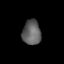
Tissue: lung
Cell type: Epithelial cells
Senescence score: 0.2007
Nuclear area (px): 451
Mean DAPI intensity: 96.1